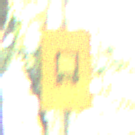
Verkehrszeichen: KennzeichnungspflichtigeFahrzeugeGefaehrlicheGueterOhnePfeilsymbol
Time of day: Midday
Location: Outdoor (Nature)
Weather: Clear
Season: NotSpecified
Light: Natural